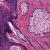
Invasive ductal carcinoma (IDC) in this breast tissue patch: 0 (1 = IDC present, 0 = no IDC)